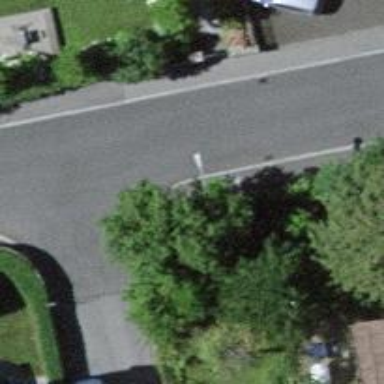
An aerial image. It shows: Kerb serving as barrier.